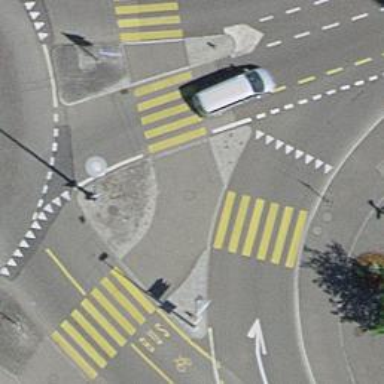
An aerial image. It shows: Kerb barrier.